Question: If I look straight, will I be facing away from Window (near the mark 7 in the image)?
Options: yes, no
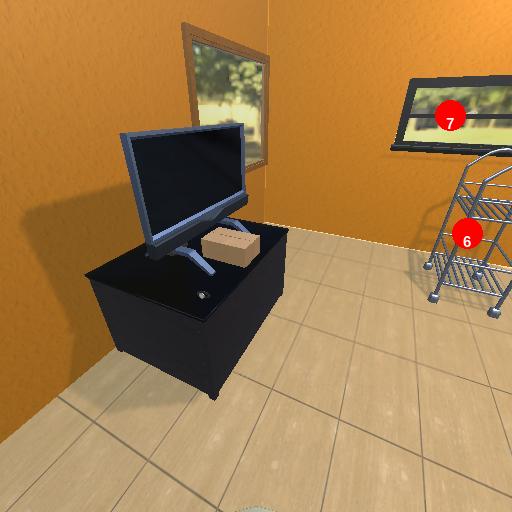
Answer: yes